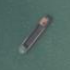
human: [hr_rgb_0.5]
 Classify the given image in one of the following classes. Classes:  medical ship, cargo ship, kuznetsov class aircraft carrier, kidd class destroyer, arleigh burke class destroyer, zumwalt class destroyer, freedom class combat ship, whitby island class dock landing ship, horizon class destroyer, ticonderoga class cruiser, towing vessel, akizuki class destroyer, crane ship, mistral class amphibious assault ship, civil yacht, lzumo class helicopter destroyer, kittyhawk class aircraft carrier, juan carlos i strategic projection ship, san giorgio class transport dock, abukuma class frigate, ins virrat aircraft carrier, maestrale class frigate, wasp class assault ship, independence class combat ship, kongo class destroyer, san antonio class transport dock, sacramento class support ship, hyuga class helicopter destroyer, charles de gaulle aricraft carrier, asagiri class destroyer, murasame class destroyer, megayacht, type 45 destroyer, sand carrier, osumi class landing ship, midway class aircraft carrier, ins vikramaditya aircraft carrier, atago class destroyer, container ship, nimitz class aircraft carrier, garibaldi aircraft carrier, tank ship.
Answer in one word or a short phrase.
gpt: Sand carrier